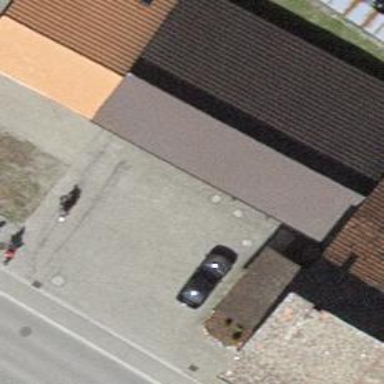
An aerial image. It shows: Driveway made of paving stones.